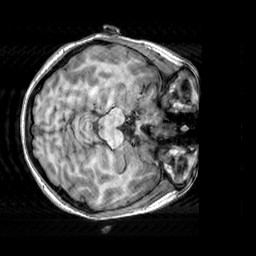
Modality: T1w
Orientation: axial
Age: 25
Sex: female
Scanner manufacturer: siemens
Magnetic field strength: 3 T
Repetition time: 2.3 s
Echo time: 0.00303 s